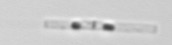
Label: Leptocylindrus